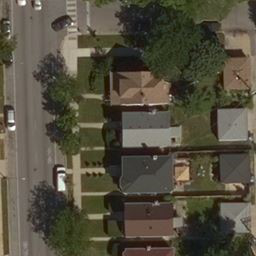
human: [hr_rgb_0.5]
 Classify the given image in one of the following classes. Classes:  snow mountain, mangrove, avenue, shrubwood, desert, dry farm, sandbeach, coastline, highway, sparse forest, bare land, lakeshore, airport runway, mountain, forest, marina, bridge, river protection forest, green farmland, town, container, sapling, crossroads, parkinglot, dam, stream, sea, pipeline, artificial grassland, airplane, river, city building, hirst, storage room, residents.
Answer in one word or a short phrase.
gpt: residents